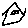
Label: house